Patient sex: M
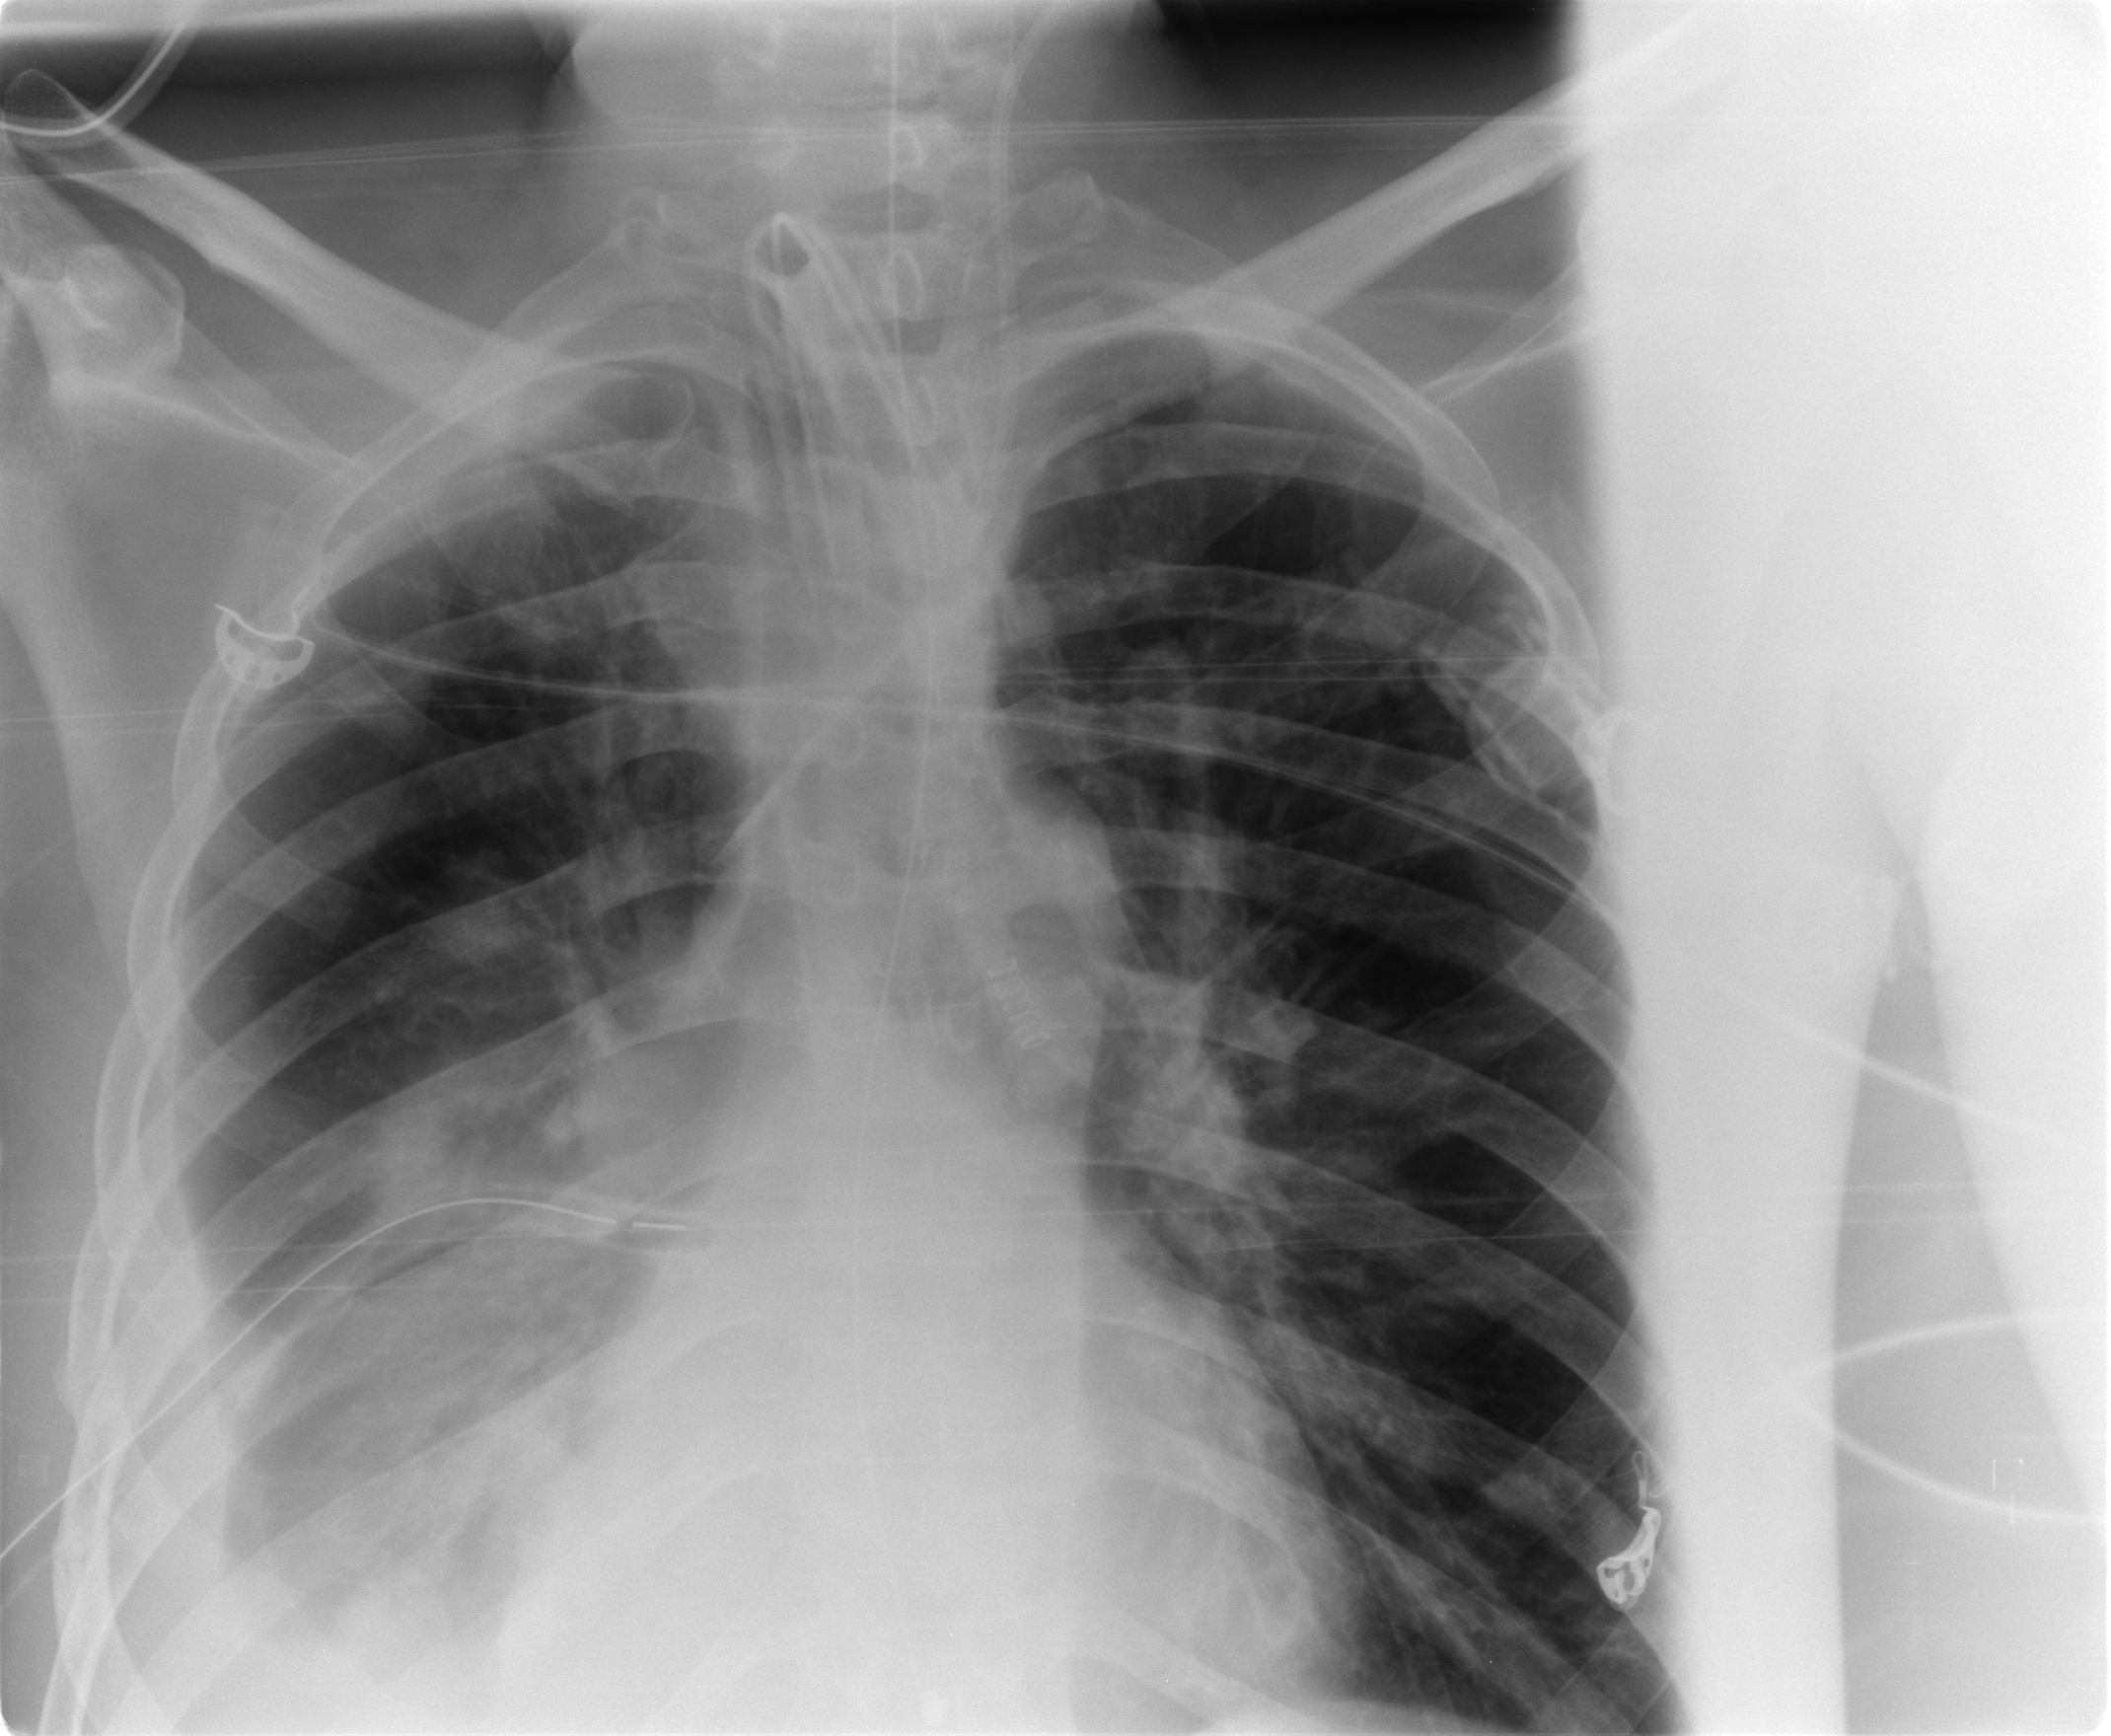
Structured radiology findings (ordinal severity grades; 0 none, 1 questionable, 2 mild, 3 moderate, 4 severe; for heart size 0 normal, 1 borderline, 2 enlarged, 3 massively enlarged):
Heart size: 0
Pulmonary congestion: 0
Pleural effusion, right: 2
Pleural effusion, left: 0
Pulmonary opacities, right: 2
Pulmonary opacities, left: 0
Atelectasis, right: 2
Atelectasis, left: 0